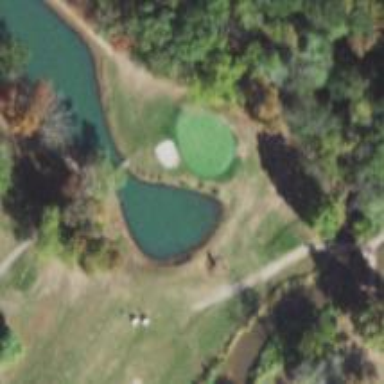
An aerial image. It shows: Golf hole.